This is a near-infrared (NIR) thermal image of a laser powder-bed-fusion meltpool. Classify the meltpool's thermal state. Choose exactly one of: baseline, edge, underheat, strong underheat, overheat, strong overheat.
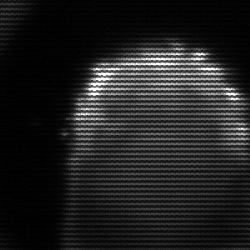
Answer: strong underheat